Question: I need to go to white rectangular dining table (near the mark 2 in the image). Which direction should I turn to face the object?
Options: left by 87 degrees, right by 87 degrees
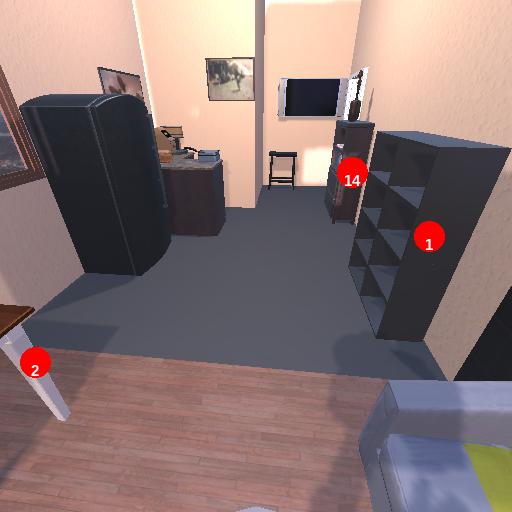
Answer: left by 87 degrees